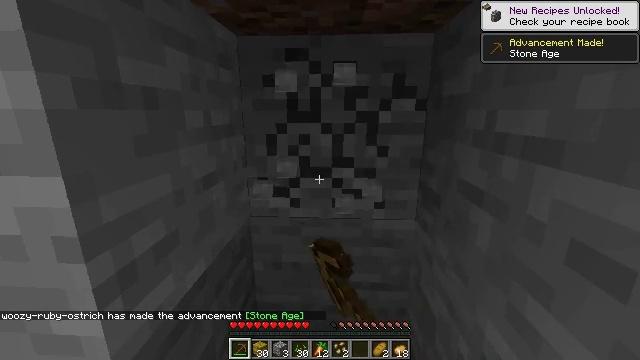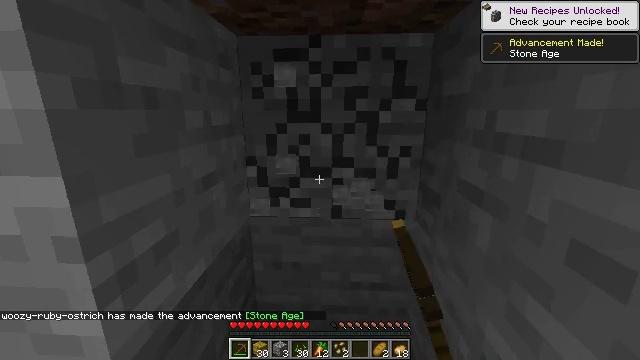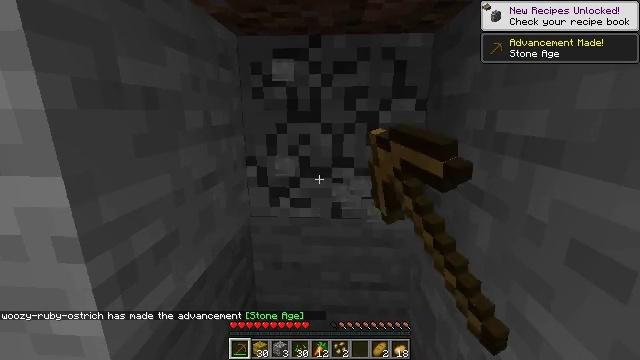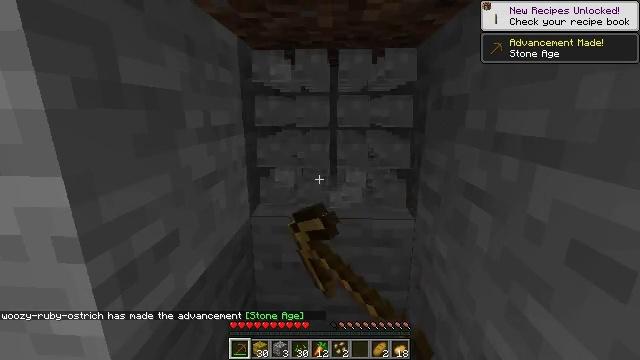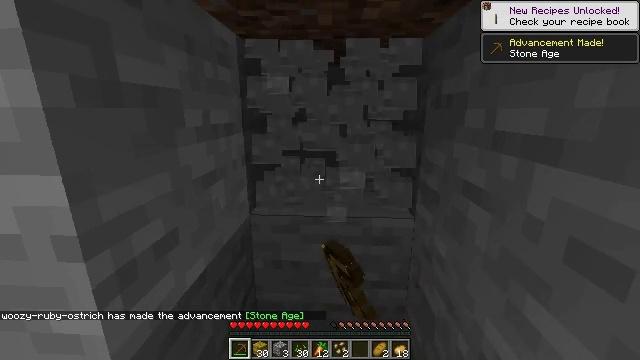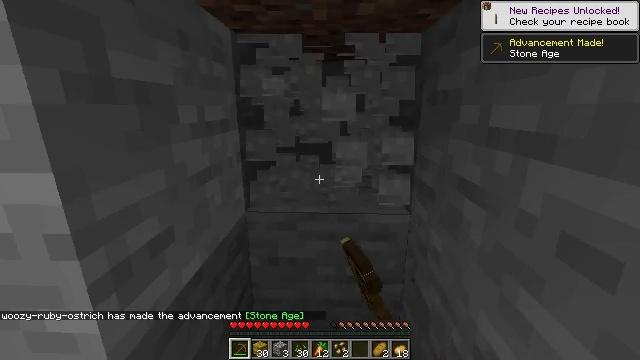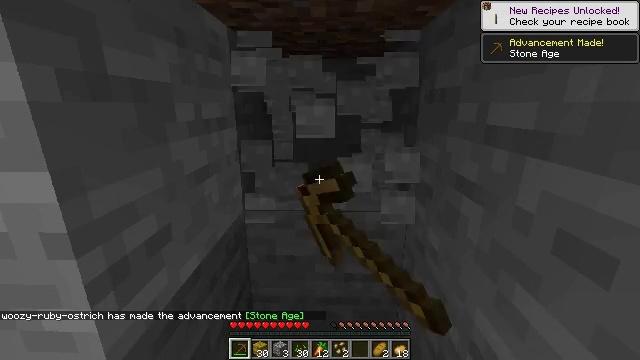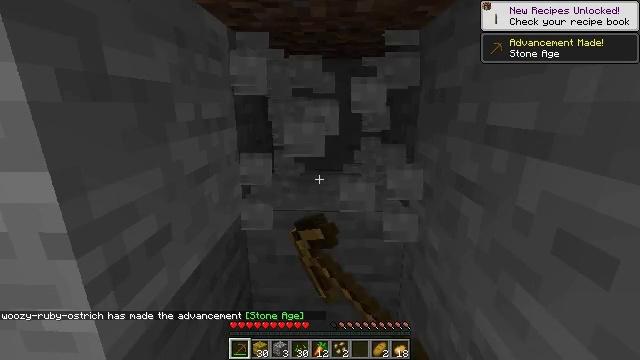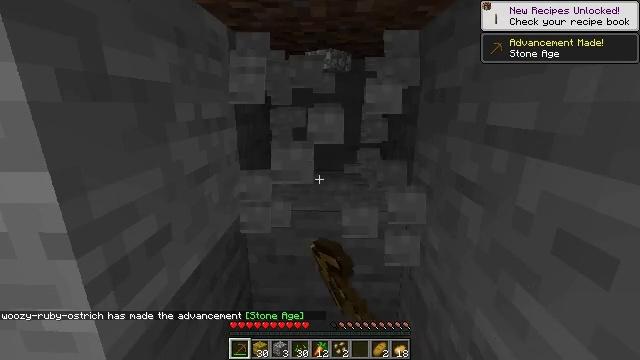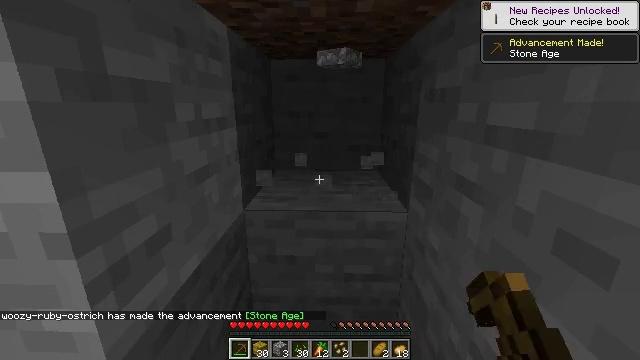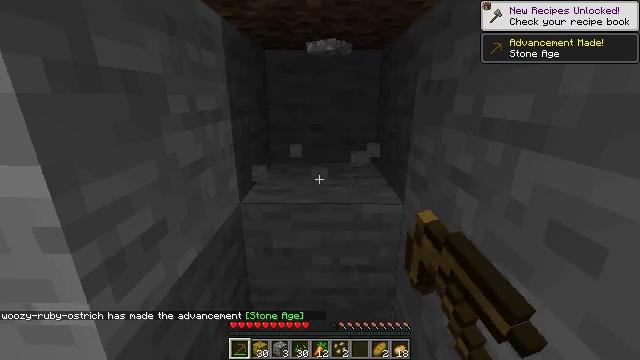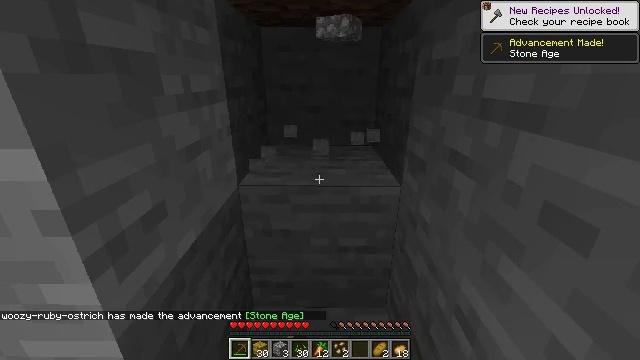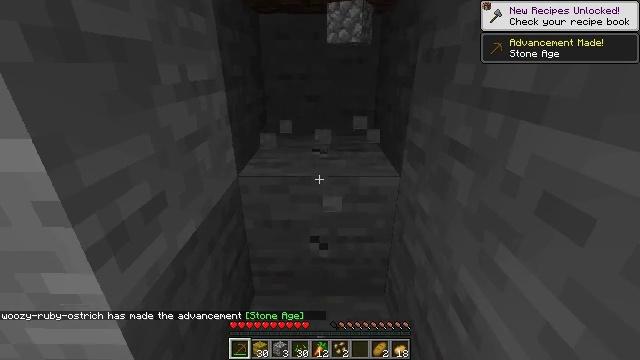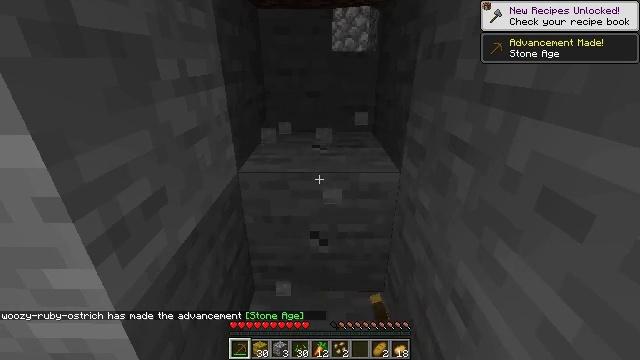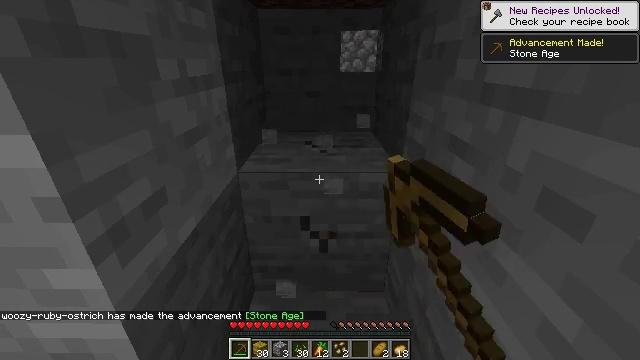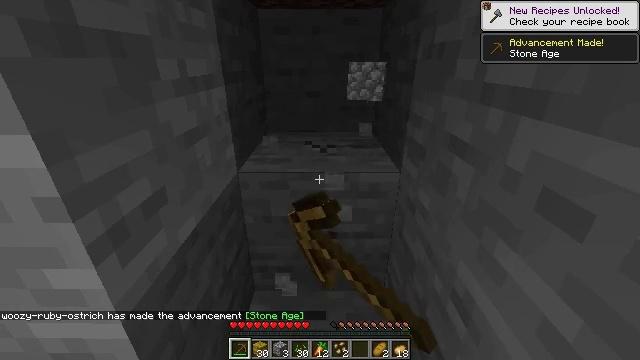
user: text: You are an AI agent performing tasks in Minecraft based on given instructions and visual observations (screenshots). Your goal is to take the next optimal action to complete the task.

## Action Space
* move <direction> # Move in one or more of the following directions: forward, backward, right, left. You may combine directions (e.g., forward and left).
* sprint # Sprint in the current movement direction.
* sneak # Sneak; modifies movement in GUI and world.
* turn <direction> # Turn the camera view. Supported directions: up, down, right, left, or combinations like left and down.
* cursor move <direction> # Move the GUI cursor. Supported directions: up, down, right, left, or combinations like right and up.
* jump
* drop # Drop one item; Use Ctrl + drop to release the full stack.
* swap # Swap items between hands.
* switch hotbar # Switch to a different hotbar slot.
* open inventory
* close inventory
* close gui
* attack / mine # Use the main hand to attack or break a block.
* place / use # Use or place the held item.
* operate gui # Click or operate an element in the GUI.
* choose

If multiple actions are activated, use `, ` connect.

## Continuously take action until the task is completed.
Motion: motion action
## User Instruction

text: Dig up the stone with a tool.
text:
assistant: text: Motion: attack / mine
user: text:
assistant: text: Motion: attack / mine
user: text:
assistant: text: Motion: attack / mine
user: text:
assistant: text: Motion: attack / mine
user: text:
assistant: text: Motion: attack / mine
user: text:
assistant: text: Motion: attack / mine
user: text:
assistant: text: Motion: attack / mine
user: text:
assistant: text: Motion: attack / mine
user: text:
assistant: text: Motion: attack / mine
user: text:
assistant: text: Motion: turn down, attack / mine
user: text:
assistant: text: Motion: turn down, attack / mine
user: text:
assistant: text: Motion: turn down, attack / mine
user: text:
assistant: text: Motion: attack / mine
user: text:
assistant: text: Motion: attack / mine
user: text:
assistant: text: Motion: attack / mine
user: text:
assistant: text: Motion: attack / mine
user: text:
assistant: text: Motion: attack / mine
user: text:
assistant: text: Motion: attack / mine
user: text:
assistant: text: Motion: attack / mine
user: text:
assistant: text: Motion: attack / mine
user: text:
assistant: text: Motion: attack / mine
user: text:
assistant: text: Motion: attack / mine
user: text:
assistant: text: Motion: attack / mine
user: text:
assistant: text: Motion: attack / mine
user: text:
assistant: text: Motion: attack / mine
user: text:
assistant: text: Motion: attack / mine
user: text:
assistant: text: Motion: attack / mine
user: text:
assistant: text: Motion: attack / mine
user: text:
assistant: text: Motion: attack / mine
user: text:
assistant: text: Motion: attack / mine